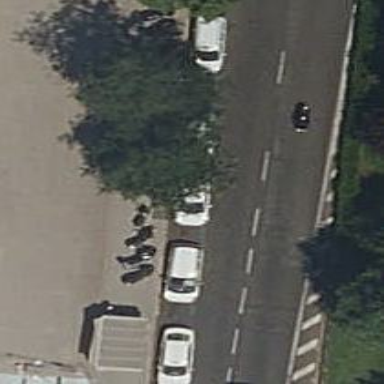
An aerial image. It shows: Taxi stand.